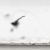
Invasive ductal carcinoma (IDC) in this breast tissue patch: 0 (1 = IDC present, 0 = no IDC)